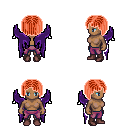
a pixel art fantasy rpg character, female body template, human, dark skin, purple wings, magenta pants, red pageboy hairstyle, maroon shoes, four views (front, back, left, right), 2x2 character sprite sheet, small pixel art, hard edges, no anti-aliasing